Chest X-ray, PA view. Patient: 65 years old, sex M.
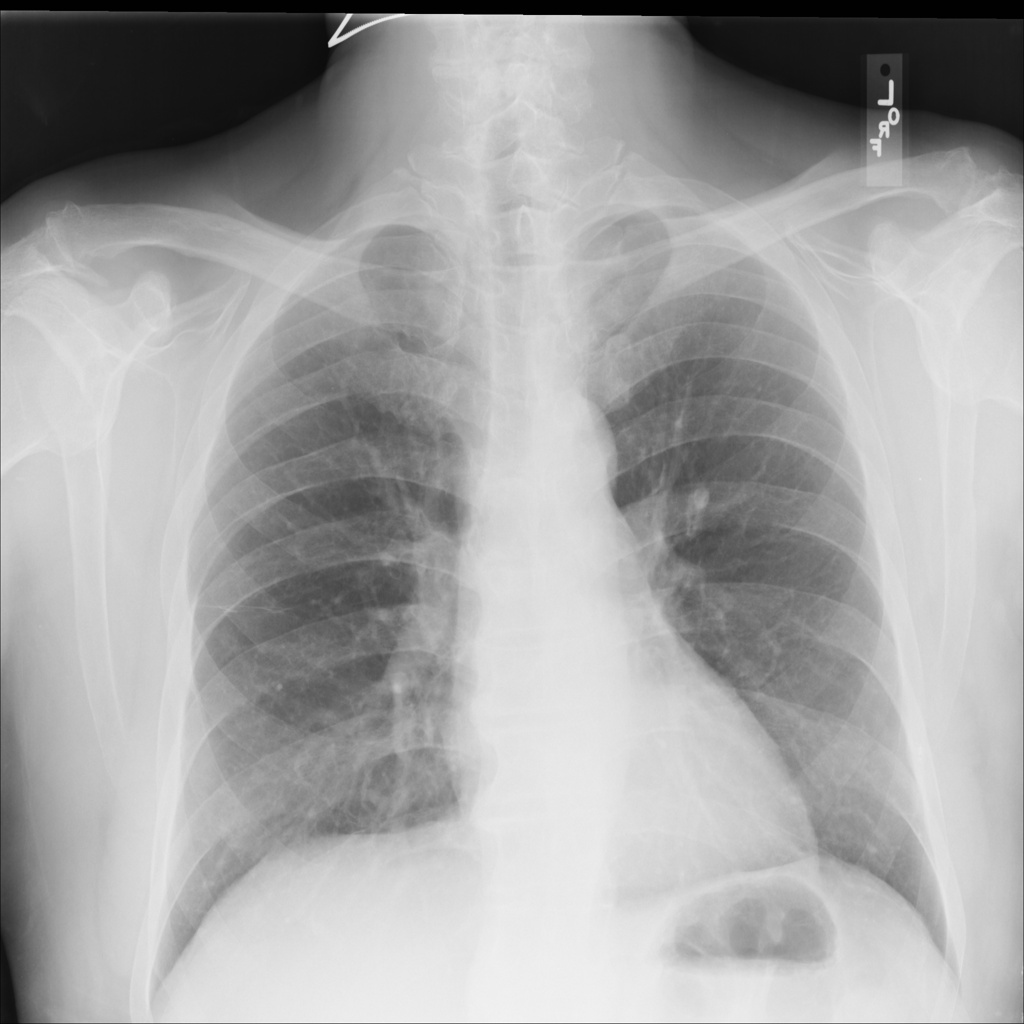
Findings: No Finding